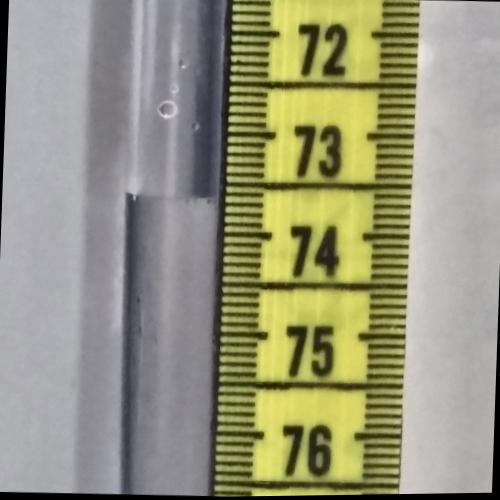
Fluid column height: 73.6 cm